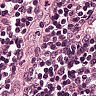
Metastatic tissue present: no